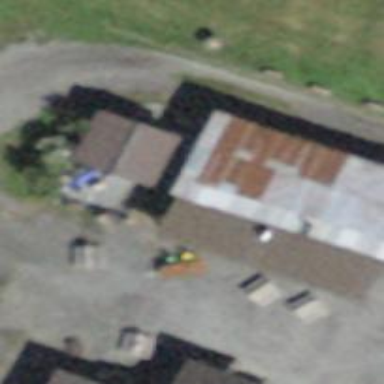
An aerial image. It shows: Restaurant located in farm shop.